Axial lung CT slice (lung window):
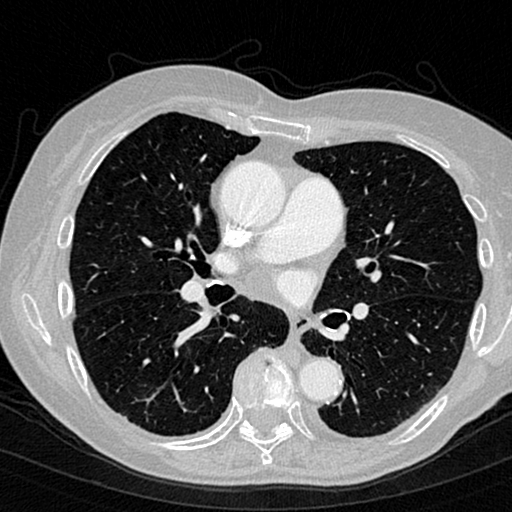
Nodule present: no